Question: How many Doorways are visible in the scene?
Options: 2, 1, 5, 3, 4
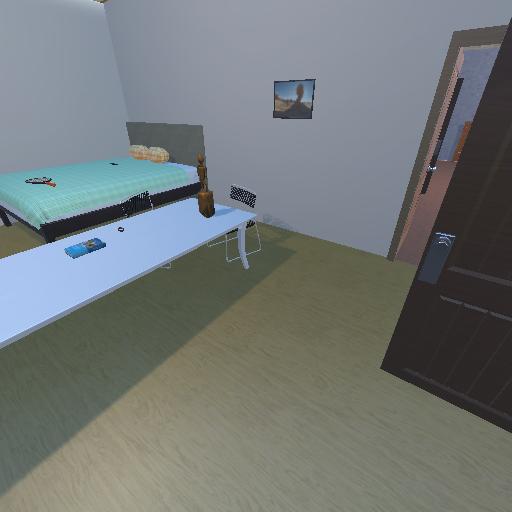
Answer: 2